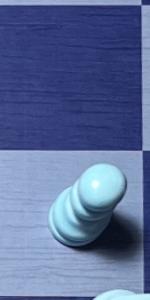
Label: Pawn_White